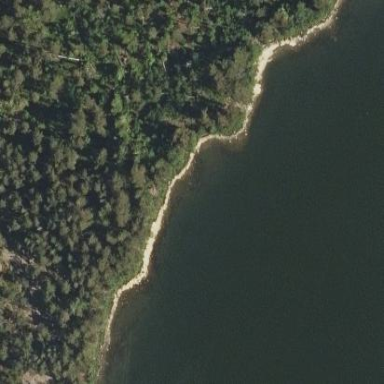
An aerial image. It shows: Beautiful beach with natural surroundings.